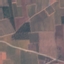
Land use / land cover: PermanentCrop